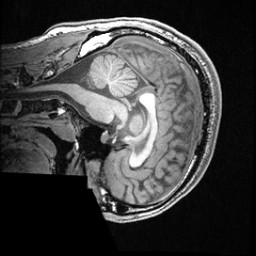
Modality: T1w
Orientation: sagittal
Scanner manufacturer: ge
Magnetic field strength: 3 T
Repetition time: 0.008572 s
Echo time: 0.003384 s